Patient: sex M, age 31
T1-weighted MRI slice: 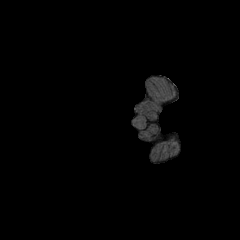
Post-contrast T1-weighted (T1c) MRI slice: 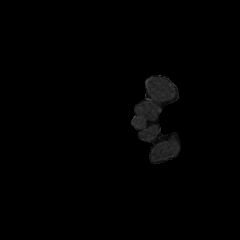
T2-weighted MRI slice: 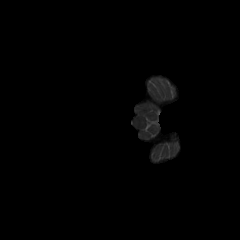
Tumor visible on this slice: no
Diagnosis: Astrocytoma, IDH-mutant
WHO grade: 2